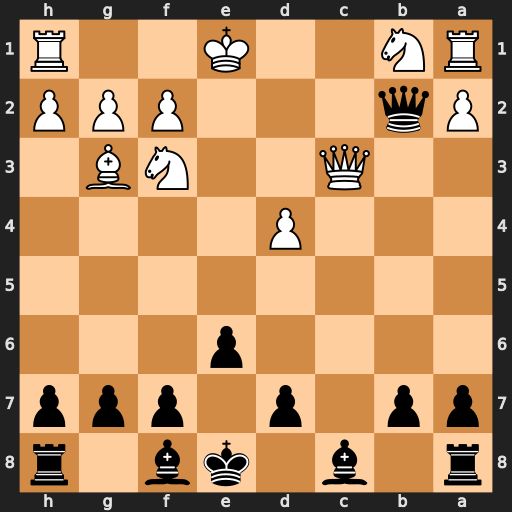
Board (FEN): r1b1kb1r/pp1p1ppp/4p3/8/3P4/2Q2NB1/Pq3PPP/RN2K2R
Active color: b
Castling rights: KQkq
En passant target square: -
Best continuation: Bb4 Qxb4 Qxb4+